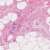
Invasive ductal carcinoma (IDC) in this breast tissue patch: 0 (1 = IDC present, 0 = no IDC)